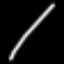
Label: line